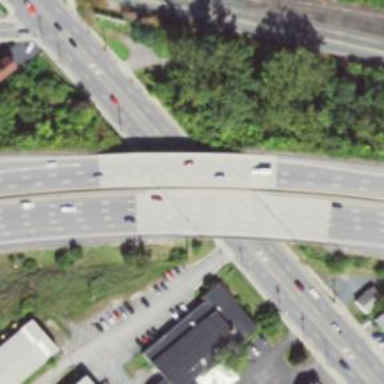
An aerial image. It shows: Asphalt bridge on motorway.